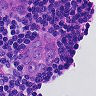
Metastatic tissue present: yes